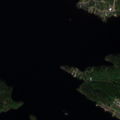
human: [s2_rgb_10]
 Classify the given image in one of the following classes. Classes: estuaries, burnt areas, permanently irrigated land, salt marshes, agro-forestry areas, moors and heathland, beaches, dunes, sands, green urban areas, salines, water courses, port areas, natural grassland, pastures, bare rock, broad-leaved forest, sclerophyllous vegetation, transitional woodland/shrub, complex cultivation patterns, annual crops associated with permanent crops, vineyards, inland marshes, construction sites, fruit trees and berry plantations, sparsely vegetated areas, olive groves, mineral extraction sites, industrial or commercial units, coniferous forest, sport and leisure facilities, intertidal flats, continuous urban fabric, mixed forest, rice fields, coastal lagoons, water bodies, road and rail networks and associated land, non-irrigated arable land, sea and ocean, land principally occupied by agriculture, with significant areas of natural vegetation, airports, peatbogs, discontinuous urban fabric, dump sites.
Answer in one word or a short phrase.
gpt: discontinuous urban fabric, broad-leaved forest, mixed forest, water bodies